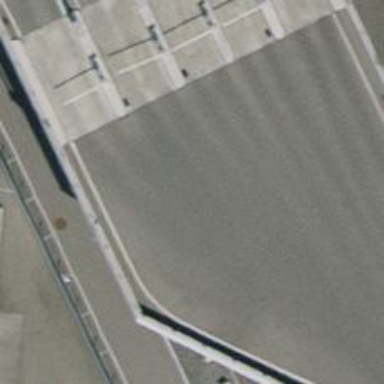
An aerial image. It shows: Asphalt driveway bridge designed for service vehicles.